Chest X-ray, PA view. Patient: 34 years old, sex F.
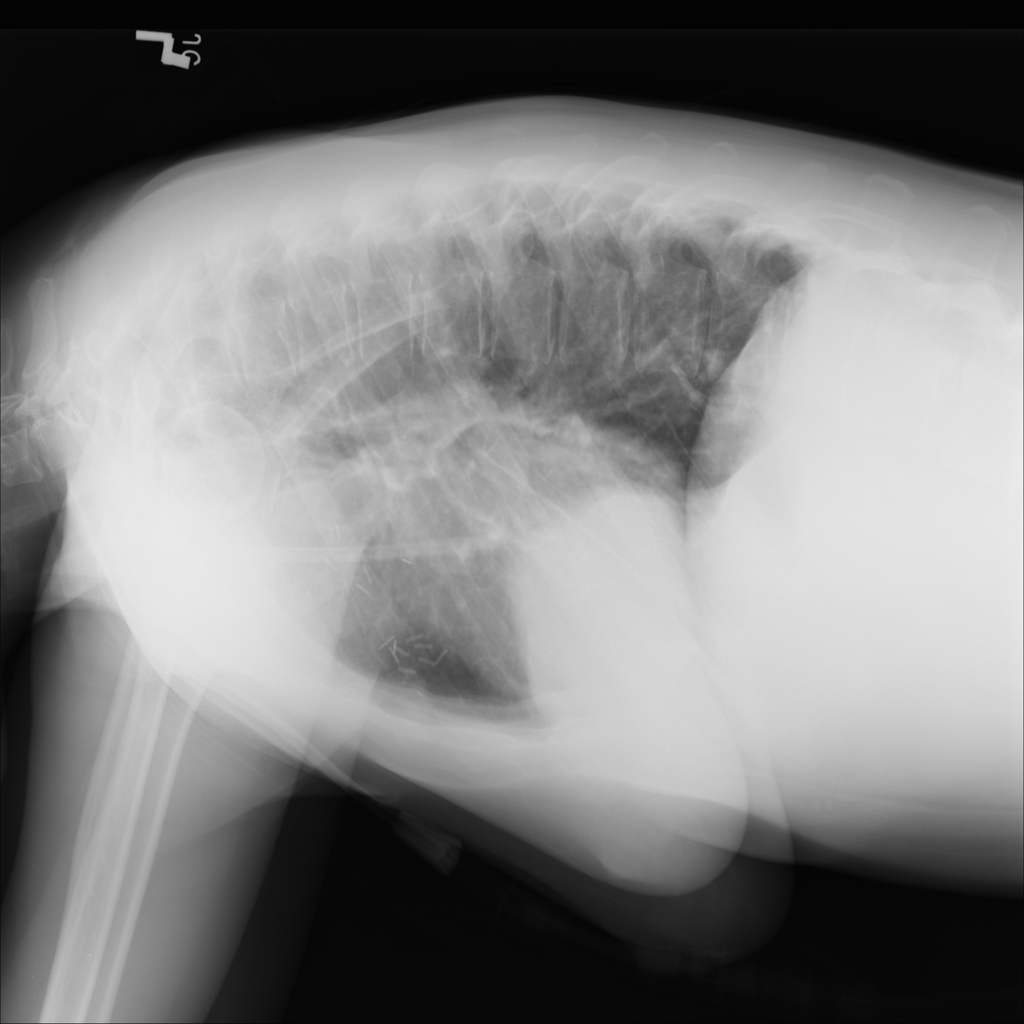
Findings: Effusion, Mass